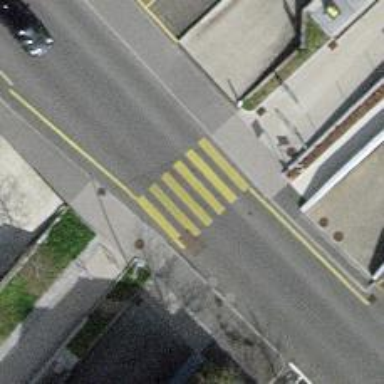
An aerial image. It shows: Marked crossing with zebra stripes on the road.